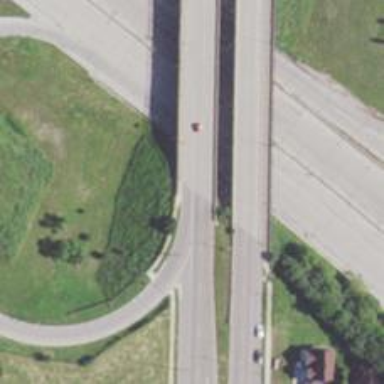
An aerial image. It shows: Primary highway bridge with dual carriageway.